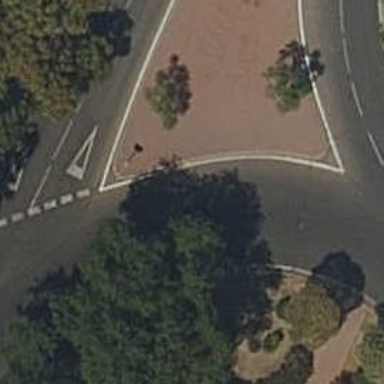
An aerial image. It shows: Roundabout on residential road with asphalt surface.